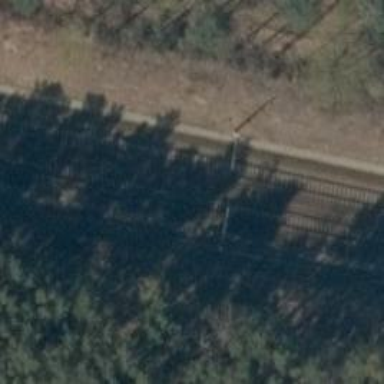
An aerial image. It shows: Milestone along the railway with catenary mast.